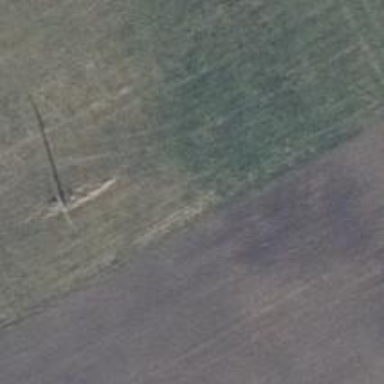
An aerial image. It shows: Power pole.